Interaction volume radius: 10 \u00c5
Interaction volume height: 30 \u00c5
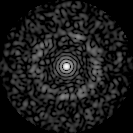
Disorder parameter: 0.833